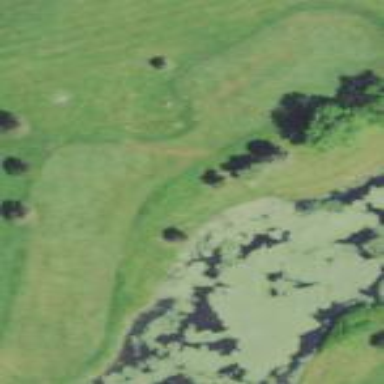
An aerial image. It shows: Golf fairway in the image.